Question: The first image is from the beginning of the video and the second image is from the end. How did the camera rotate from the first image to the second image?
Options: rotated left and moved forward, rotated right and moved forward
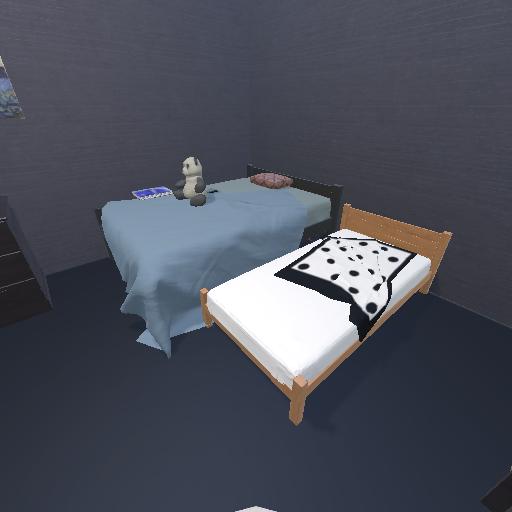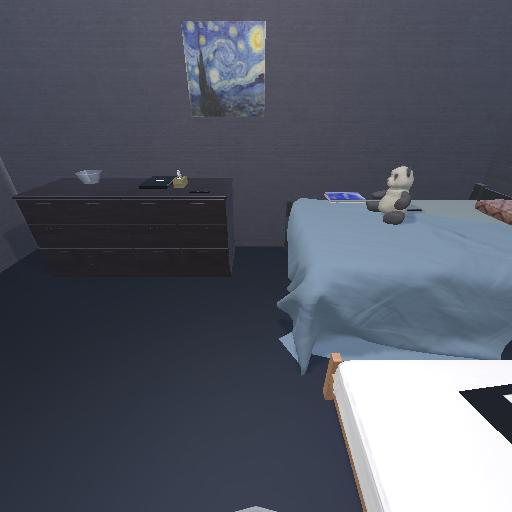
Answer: rotated left and moved forward